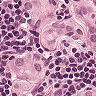
Metastatic tissue present: yes